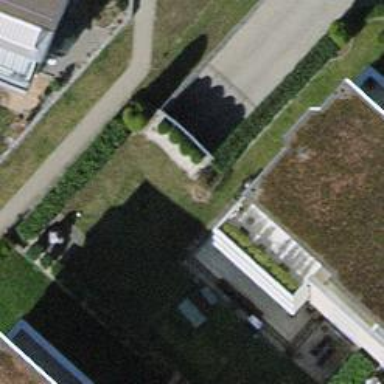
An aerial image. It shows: Parking entrance.